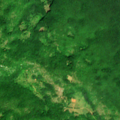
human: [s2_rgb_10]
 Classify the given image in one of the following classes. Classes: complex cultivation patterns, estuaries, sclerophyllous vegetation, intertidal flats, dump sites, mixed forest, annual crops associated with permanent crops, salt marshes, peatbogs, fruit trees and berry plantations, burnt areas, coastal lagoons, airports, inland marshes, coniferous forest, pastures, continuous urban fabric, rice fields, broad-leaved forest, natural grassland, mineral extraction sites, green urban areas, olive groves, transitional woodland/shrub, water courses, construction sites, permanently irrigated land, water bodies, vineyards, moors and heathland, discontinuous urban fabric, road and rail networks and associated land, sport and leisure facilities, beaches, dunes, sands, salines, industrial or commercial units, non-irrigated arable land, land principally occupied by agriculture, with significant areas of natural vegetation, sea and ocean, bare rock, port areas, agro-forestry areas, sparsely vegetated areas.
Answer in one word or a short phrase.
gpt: broad-leaved forest, transitional woodland/shrub